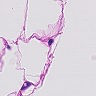
Metastatic tissue present: no